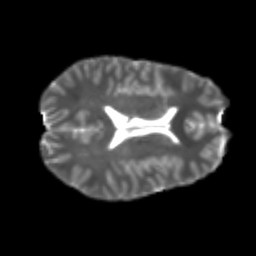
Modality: T2w
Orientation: axial
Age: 22
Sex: male
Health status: healthy
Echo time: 0.074 s